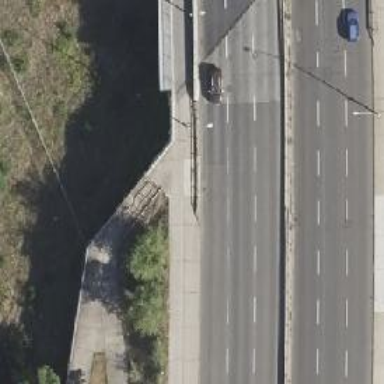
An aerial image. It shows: Footway with concrete surface.